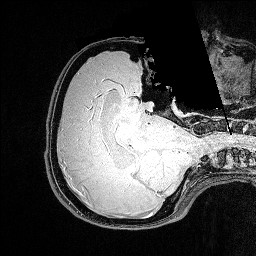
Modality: FLASH
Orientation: axial
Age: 23
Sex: female